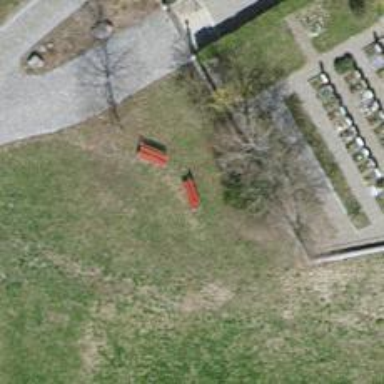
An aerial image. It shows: Bench.